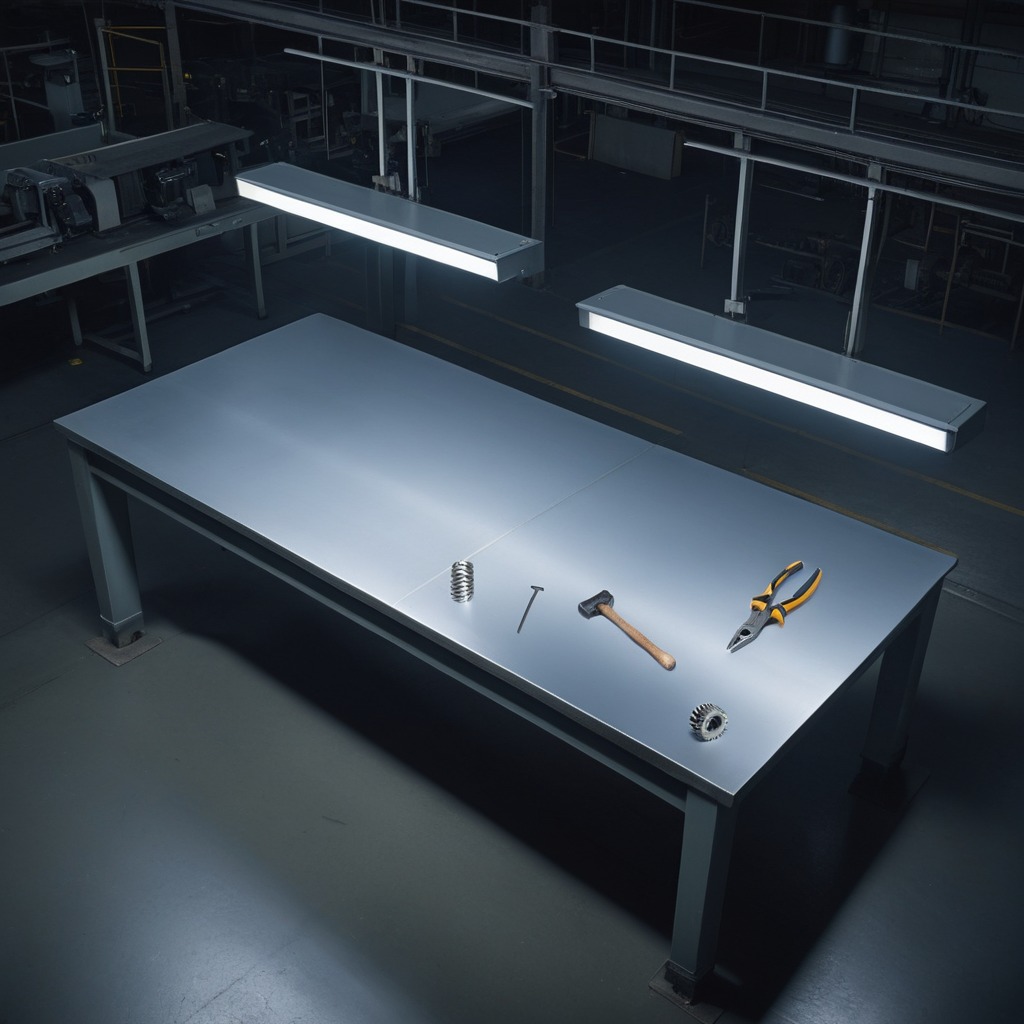
A steel gear with teeth, a hammer, a metal machine screw, a pair of pliers, and a coiled metal spring is lying on the tabletop.